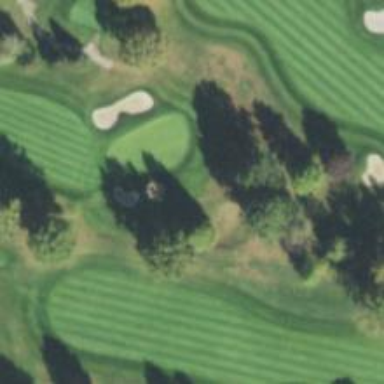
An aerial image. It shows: View of golf hole.